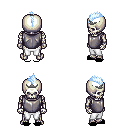
a pixel art fantasy rpg character, male body template, skeleton, steel chest armor, white pants, white cyan mohawk hairstyle, iron tiara, black slippers, four views (front, back, left, right), 2x2 character sprite sheet, small pixel art, hard edges, no anti-aliasing